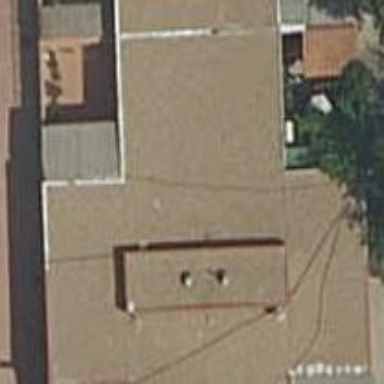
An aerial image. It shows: House with flat roof.